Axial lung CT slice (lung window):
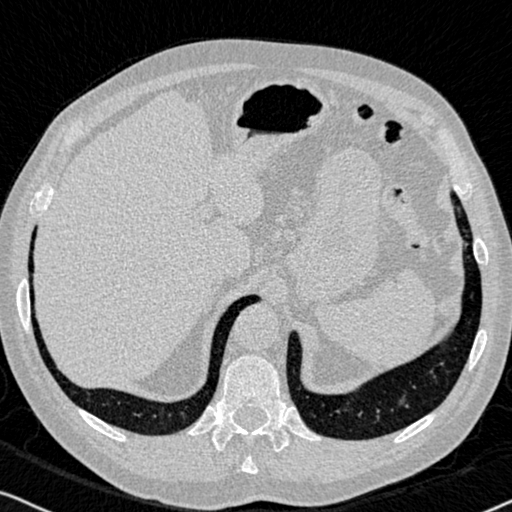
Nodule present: no